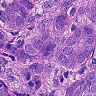
Metastatic tissue present: yes